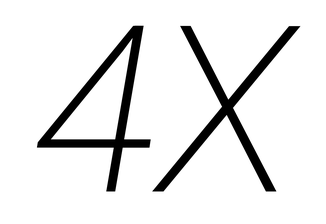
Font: Roboto-Italic_ExtraLight_Italic